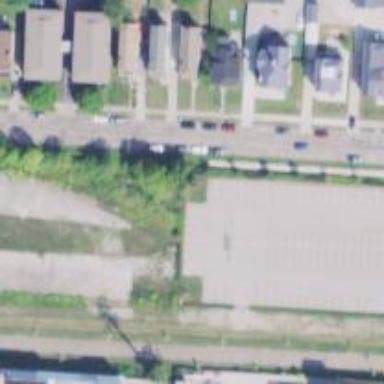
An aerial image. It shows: Abandoned railway yard is depicted.